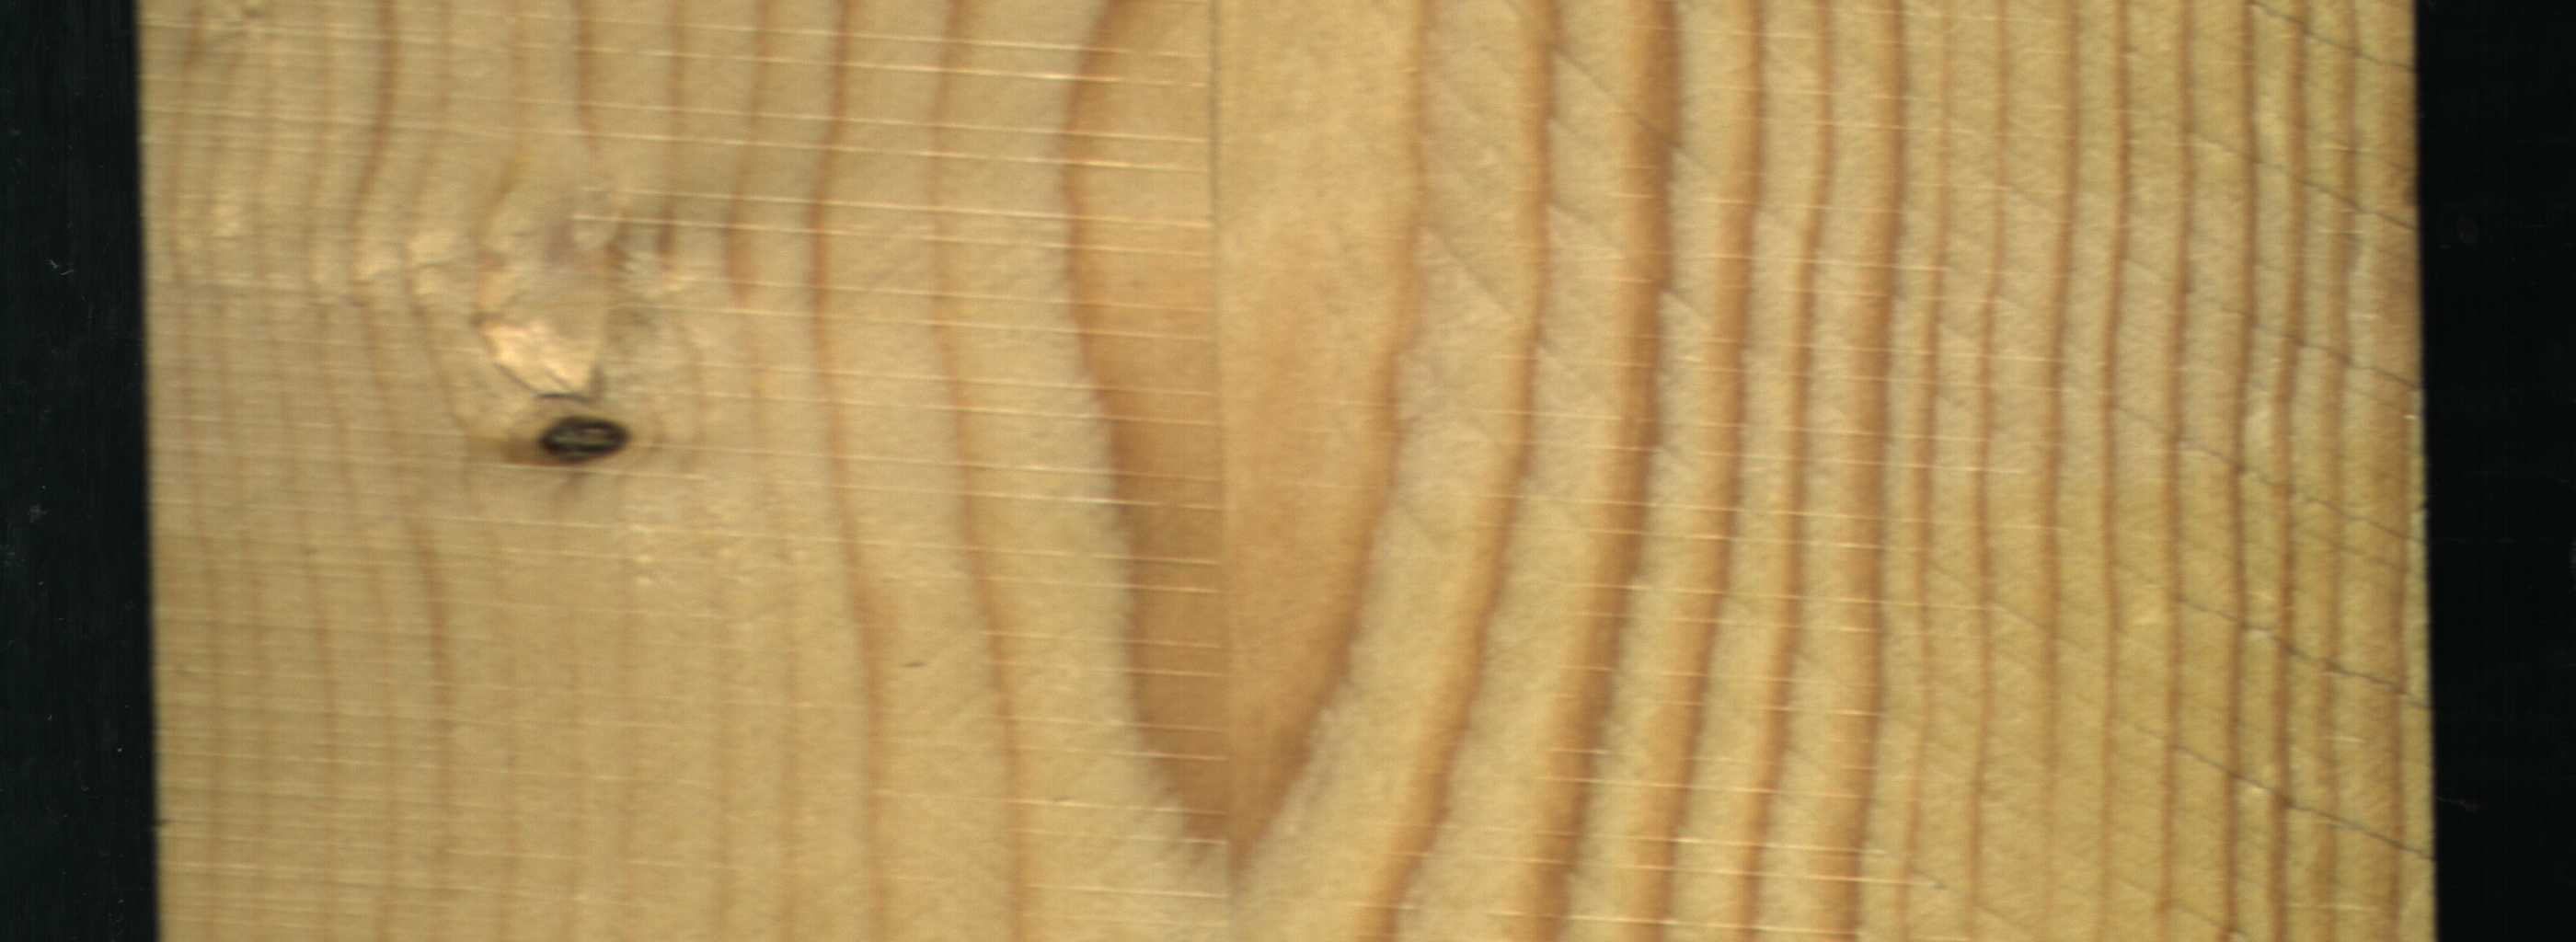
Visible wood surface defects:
Dead_Knot